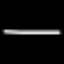
Label: line